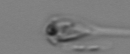
Label: Asterionellopsis_glacialis